Interaction volume radius: 5 \u00c5
Interaction volume height: 20 \u00c5
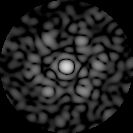
Disorder parameter: 0.6881